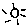
Label: sun